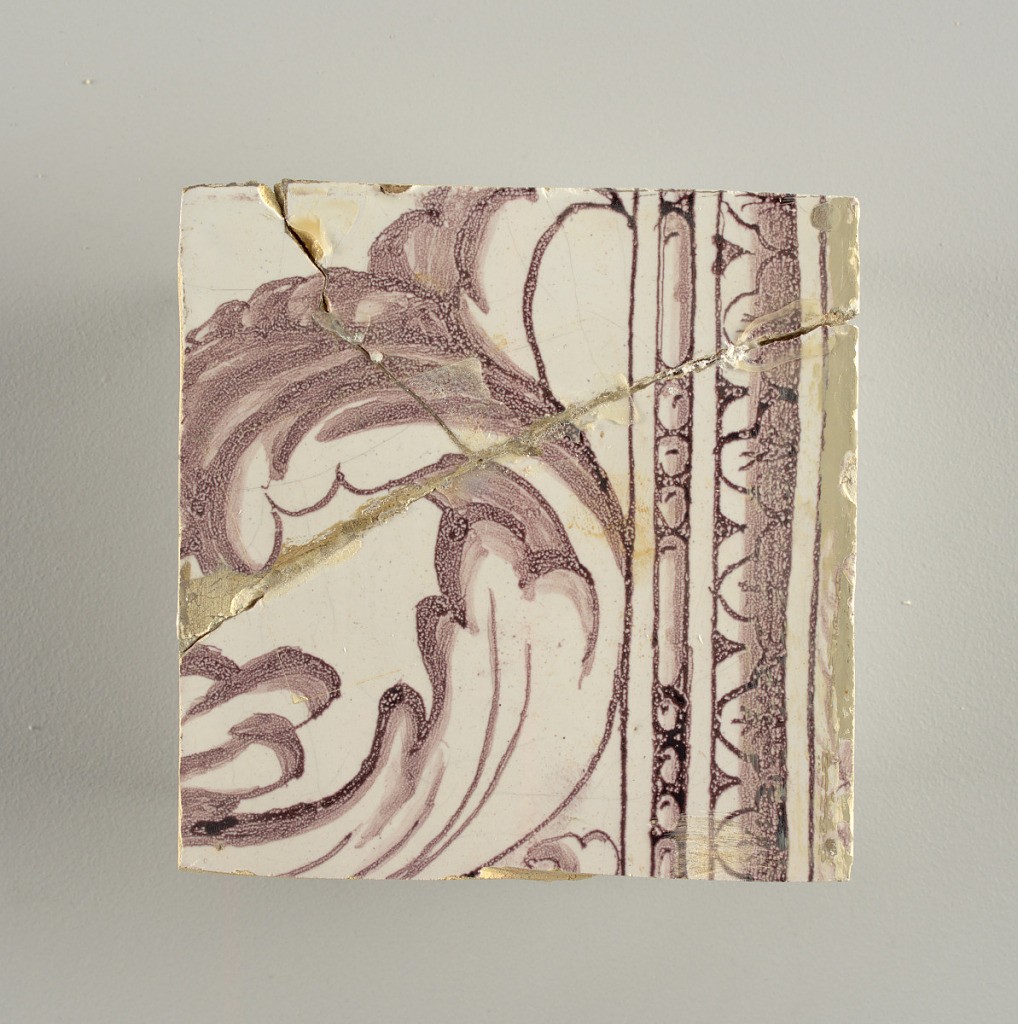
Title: Wall facing
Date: ca. 1725
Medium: Tin-glazed earthenware, underglaze
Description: Horizontal rectangle.  Thirty-seven tiles wide and twenty-one high with opening for door or window nineteen and one-half tiles high and twelve wide.  To left and right of opening, centered canopy above. Left, woman representing Hope, right, a sculputure urn.  Centered above opening, a mascaron.  Arabesque design of foliage.